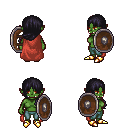
a pixel art fantasy rpg character, female body template, orc, green skin, maroon cape, teal pants, raven left-swept hairstyle, gold boots, shield, four views (front, back, left, right), 2x2 character sprite sheet, small pixel art, hard edges, no anti-aliasing